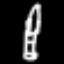
Label: pencil